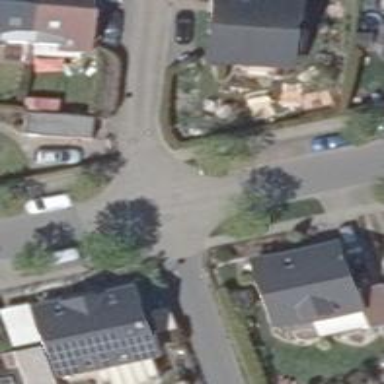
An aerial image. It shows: Living street.